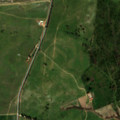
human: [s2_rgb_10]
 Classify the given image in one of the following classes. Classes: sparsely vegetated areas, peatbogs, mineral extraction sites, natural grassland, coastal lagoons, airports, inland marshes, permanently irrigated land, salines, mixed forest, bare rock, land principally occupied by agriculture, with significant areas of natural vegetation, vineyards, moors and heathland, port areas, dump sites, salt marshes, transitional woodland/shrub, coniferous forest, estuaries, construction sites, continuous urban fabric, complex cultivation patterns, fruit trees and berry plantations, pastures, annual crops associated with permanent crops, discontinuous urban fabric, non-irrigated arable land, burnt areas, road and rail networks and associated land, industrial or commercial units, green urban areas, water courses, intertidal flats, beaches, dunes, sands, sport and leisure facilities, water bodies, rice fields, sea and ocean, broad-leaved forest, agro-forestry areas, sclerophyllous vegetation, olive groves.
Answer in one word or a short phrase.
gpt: industrial or commercial units, non-irrigated arable land, pastures, transitional woodland/shrub